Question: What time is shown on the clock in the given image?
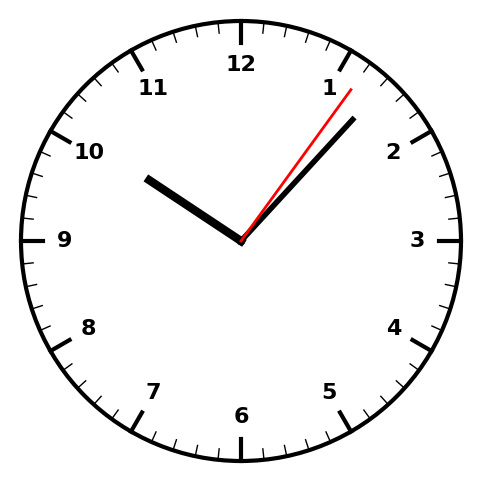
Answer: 10:07:06